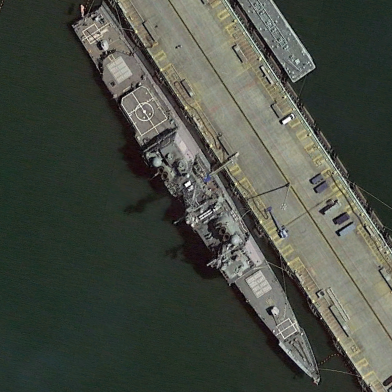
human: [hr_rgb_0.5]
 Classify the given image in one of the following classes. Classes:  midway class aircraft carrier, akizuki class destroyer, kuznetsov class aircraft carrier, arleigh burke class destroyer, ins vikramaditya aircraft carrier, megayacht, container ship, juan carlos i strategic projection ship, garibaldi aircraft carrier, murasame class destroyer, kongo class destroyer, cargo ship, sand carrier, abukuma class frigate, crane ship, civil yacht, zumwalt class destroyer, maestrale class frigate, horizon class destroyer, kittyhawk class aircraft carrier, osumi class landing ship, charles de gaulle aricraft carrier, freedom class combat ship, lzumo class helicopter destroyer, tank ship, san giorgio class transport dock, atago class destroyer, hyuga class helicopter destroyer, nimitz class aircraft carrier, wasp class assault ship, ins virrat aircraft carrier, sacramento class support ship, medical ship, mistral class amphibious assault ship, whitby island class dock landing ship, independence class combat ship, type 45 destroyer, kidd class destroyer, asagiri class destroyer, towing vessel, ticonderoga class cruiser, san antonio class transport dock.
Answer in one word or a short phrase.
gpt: Ticonderoga class cruiser